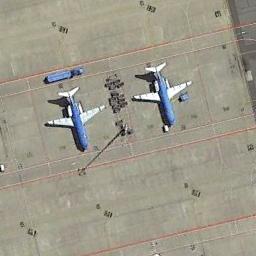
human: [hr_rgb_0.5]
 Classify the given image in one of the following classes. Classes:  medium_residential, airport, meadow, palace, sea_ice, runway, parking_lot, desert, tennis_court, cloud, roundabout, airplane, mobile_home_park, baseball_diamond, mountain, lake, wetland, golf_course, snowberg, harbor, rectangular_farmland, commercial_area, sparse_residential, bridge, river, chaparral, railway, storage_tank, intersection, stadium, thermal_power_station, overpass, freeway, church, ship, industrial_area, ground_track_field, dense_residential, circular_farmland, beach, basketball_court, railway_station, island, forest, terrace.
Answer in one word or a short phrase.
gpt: airplane